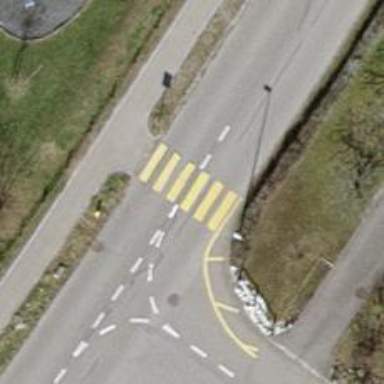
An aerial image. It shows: Uncontrolled road crossing.